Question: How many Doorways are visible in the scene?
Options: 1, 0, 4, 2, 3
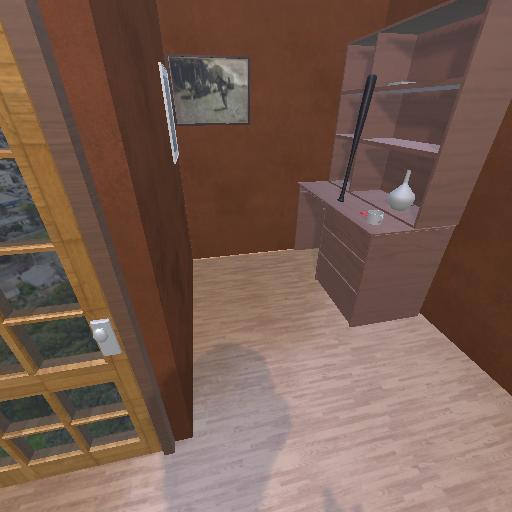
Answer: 1